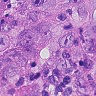
Metastatic tissue present: yes